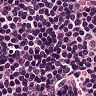
Metastatic tissue present: no